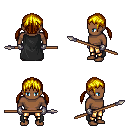
a pixel art fantasy rpg character, male body template, human, dark skin, black cape, gold greaves, blonde twin-tailed hairstyle, metal gloves, spear, four views (front, back, left, right), 2x2 character sprite sheet, small pixel art, hard edges, no anti-aliasing